Question: I'm experimenting with using table views inside a Storyboard to build forms, but I can't figure out a simple way to access the form fields when the table is inside a container.
This is what I have:

- - -
My question is: what's the simplest way to access the value of the email and password fields from LoginController? There doesn't seem to be any way to link the fields to IBOutlets in the LoginController. I could make a custom table view controller for every form I build, or do something with the segue, but that's getting too complicated. Is there any way to keep everything in the storyboard?
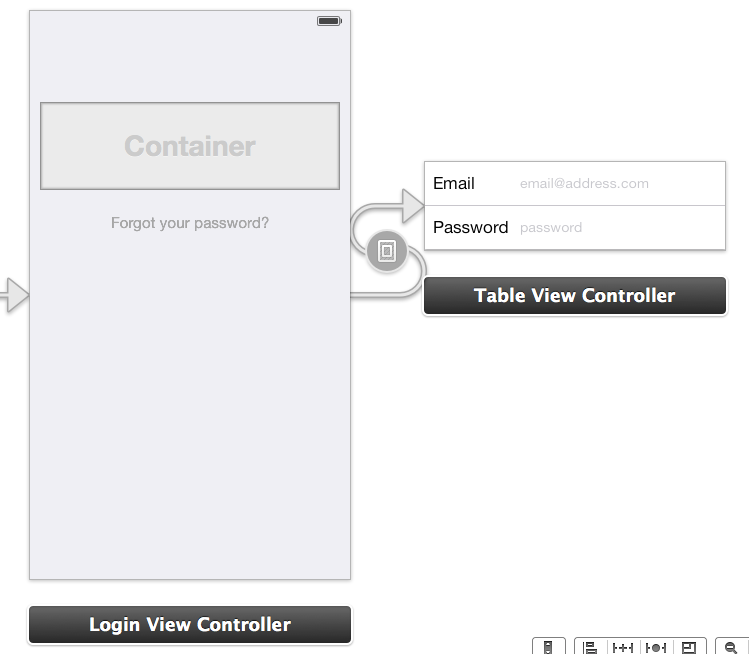
Answer: If you want a table view, then you have two choices. You can use dynamic prototypes instead of a static table, so you can add a table view directly to the login controller (and size it how you want). Or, you can do it like you are doing in your question with an embedded table view controller. In that case, you could make the login controller the delegate of the table view controller in prepareForSegue. That method would be called when the login controller is instantiated, so you can set yourself as delegate there. You would then need to define a delegate protocol in the table view controller to send the data you collect back to the delegate. Doing it this way, there's no way to set up everything in the storyboard (in terms of direct outlets, because you can't set up outlets across controllers).